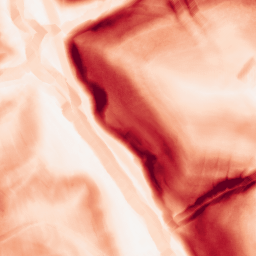
Category: morphological
Decomposition family: morphological_gradient
Decomposition parameters: size: 7
shape: diamond
Upsampling method: fft_zeropad
Upsampling parameters: scale: 8
Upsampling scale: 8